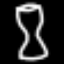
Label: hourglass